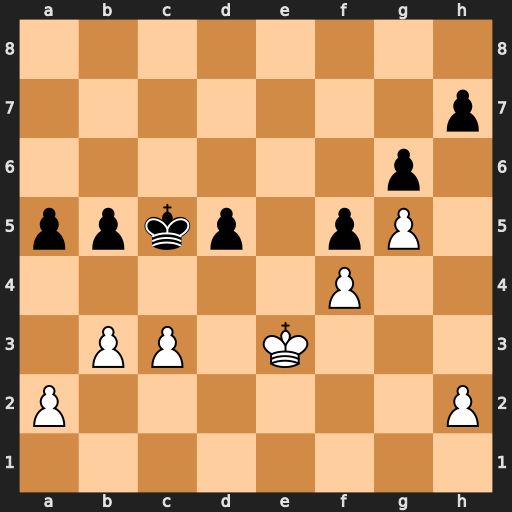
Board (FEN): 8/7p/6p1/ppkp1pP1/5P2/1PP1K3/P6P/8
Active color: w
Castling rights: -
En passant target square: -
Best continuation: a3 a4 bxa4 bxa4 Kd3 Kb5 Kd4